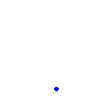
Particle: electron